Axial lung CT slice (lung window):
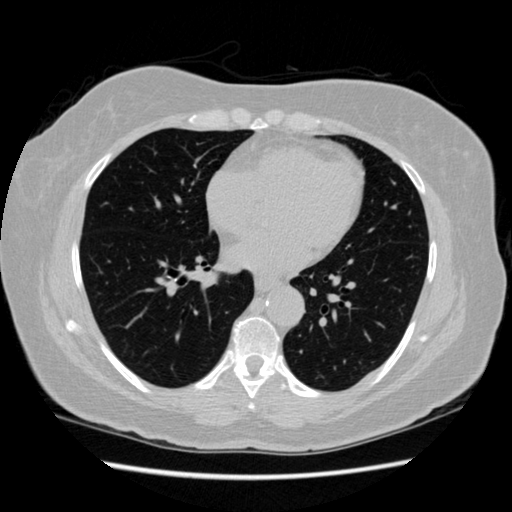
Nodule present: no